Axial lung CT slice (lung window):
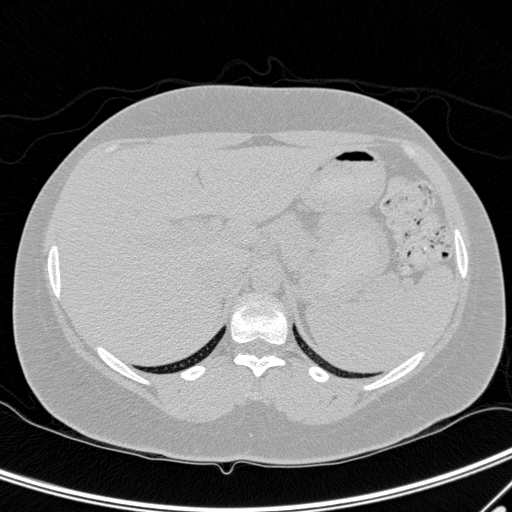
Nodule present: no